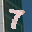
Label: 7